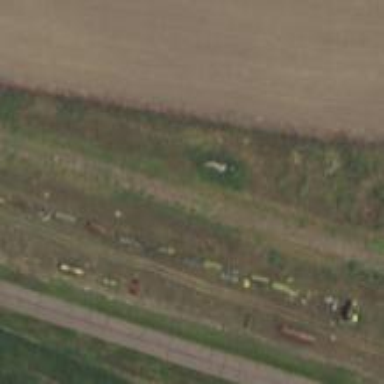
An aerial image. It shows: Disused railway.